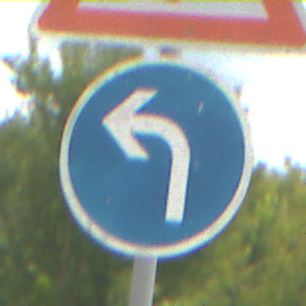
Verkehrszeichen: VorgeschriebeneFahrtrichtungLinks
Zusatzzeichen oben: Lichtzeichenanlage
Umgebung: Outdoor, Suburban
Tageszeit: Midday
Wetter: PartlyCloudy
Licht: Natural
Jahreszeit: Summer
Kontrast: HighContrast